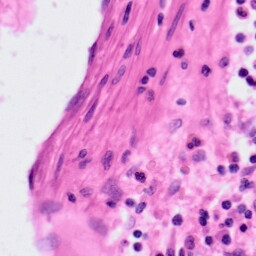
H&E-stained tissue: Colon